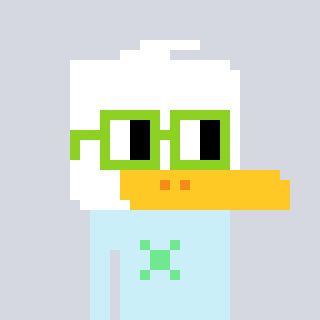
a pixel art character with square light green glasses, a duck-shaped head and a cold-colored body on a cool background